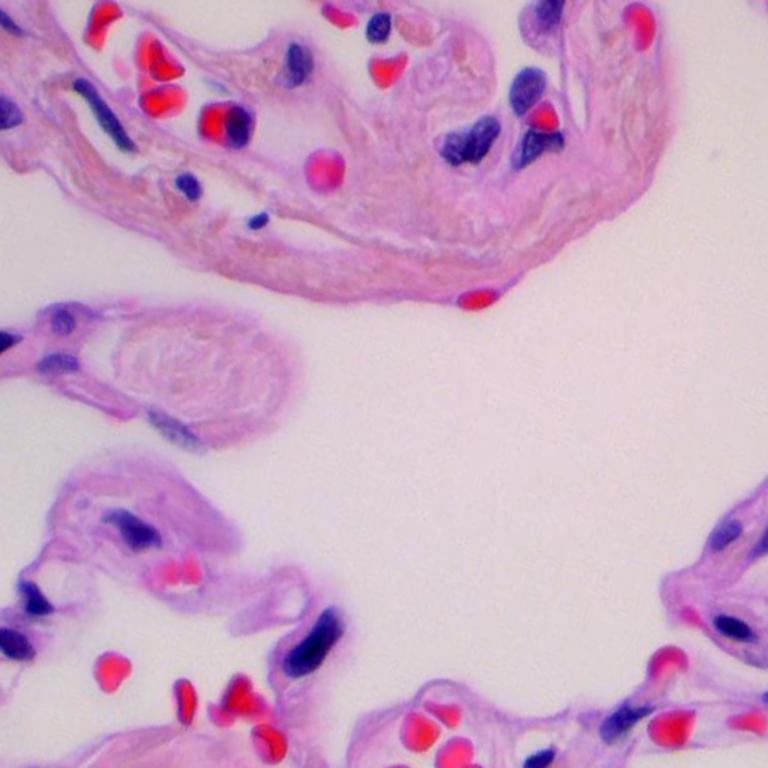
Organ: lung
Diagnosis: benign